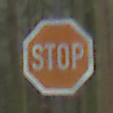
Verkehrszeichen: Stop
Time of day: Midday
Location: Outdoor (Nature)
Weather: Overcast
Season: NotSpecified
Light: Natural